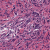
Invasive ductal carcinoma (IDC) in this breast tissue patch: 1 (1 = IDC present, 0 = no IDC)